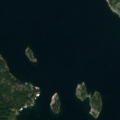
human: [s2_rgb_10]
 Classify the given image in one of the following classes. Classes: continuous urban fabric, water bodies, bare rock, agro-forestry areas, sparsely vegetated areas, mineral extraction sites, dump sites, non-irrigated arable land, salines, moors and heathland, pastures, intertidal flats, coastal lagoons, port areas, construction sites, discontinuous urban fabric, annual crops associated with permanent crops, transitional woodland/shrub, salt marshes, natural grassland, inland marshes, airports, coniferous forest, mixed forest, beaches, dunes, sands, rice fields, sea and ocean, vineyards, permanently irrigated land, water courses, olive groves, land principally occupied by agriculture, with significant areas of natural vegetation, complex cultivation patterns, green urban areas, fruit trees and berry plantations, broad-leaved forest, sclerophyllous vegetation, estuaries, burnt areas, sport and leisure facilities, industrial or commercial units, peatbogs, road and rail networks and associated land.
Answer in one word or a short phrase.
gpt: coniferous forest, mixed forest, sea and ocean